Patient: sex F, age 70
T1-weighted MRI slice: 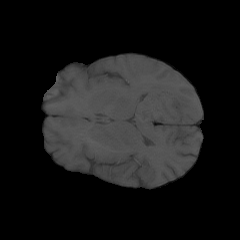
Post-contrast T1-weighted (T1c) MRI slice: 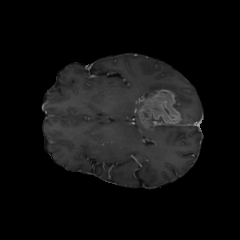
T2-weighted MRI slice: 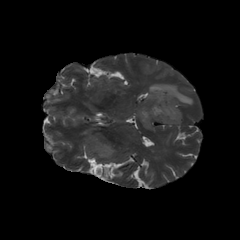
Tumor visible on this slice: yes
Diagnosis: Glioblastoma, IDH-wildtype
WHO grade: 4